Question: I'm using android support library (23.1.1) to create a tab layout. I followed the tutorial <URL>, it uses AppCompatActivity. The problem is that the indicator of the TabLayout is handing between the two tabs and not moving smoothly when swiping. When searching for a solution I found similar problem that the indicator bounces between tabs, and its solution was to use newer version of the library. I'm using the latest version and facing this problem.

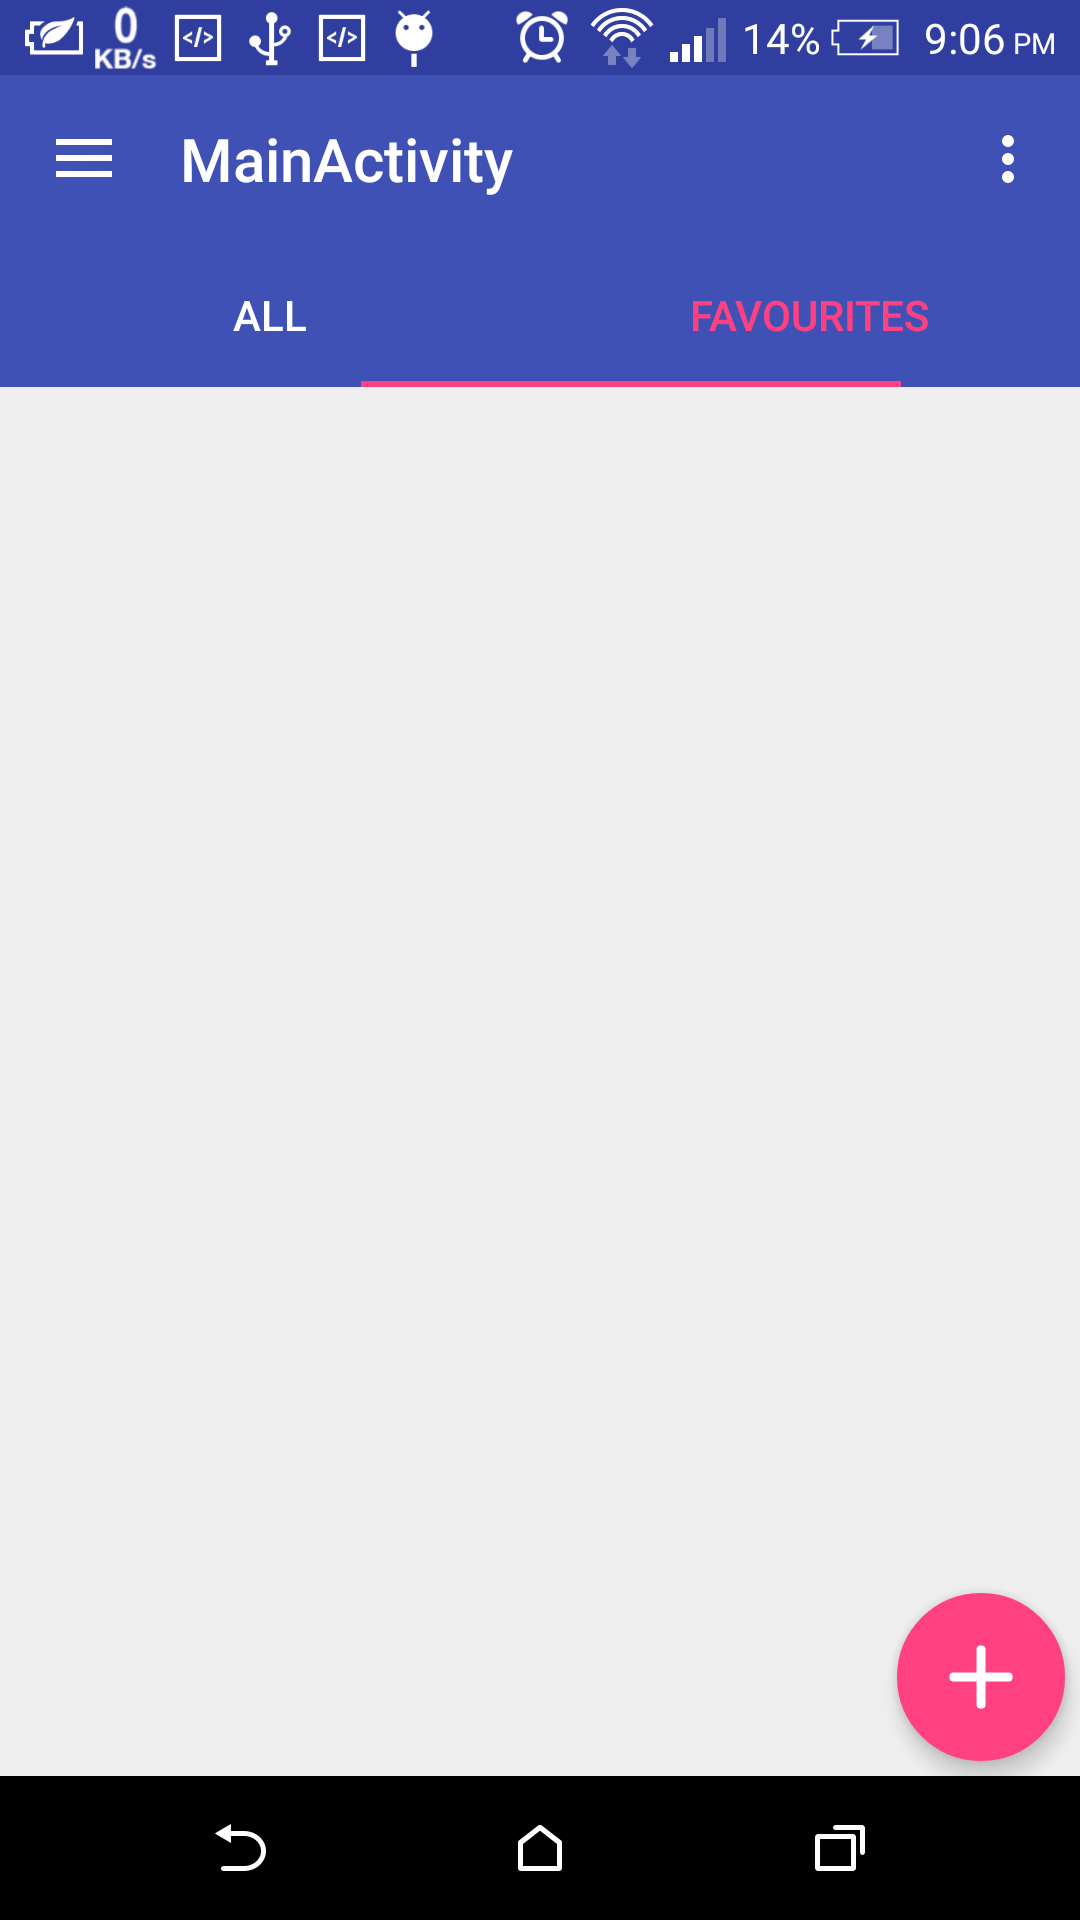
Answer: Get the SlidingTabStrip file here - <URL>
you can also follow this tutorial on Android4Devs - <URL> to get started